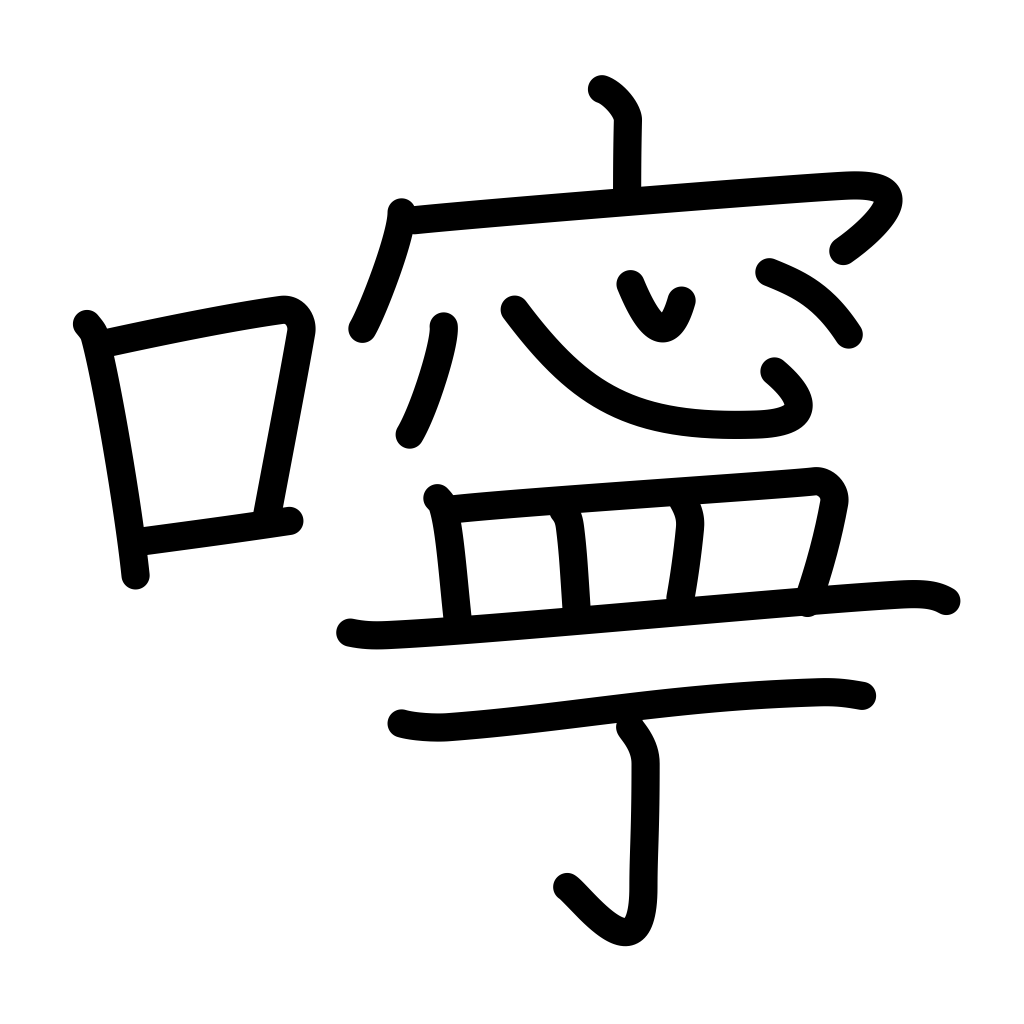
Meaning: kindness